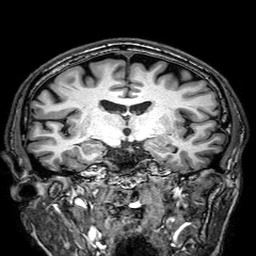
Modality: T1w
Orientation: sagittal
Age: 66
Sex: male
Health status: healthy
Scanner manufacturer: philips
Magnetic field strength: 3 T